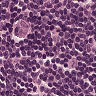
Metastatic tissue present: no